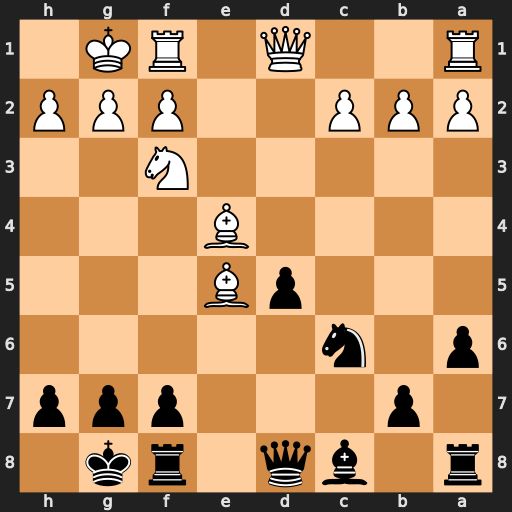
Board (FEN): r1bq1rk1/1p3ppp/p1n5/3pB3/4B3/5N2/PPP2PPP/R2Q1RK1
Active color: b
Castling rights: -
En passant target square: -
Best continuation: dxe4 Qxd8 Rxd8